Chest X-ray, PA view. Patient: 56 years old, sex M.
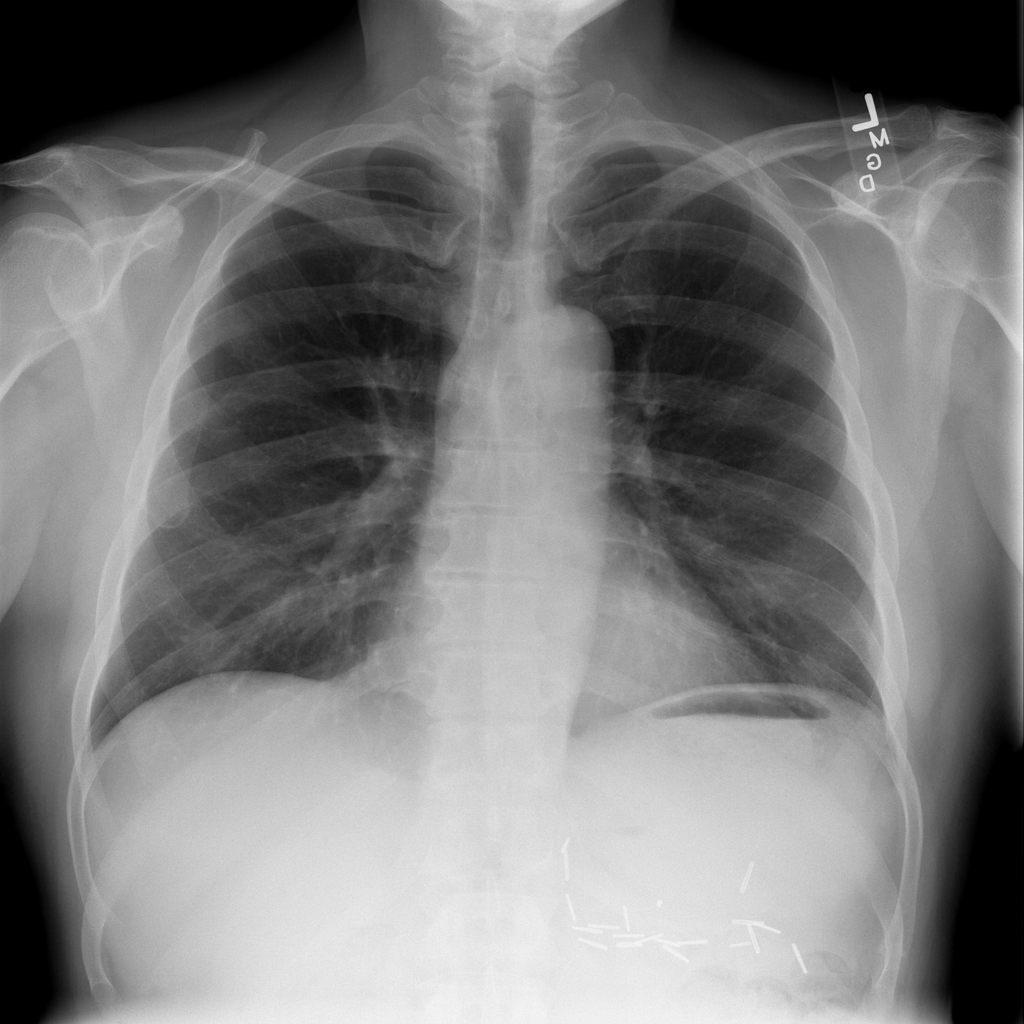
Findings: No Finding